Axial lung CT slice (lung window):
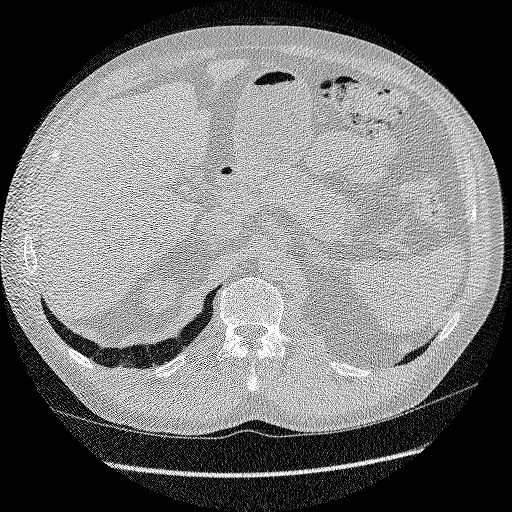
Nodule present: no